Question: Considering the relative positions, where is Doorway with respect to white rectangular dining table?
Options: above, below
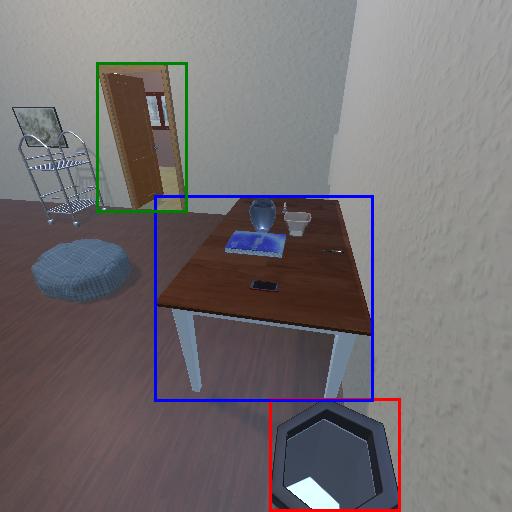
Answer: above